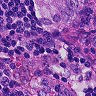
Metastatic tissue present: yes